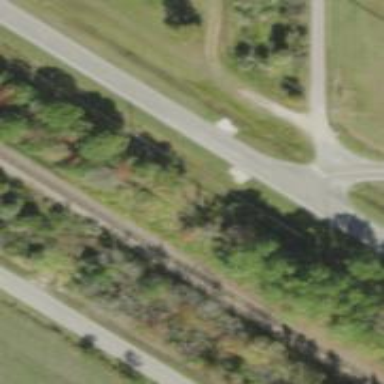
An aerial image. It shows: Abandoned road.